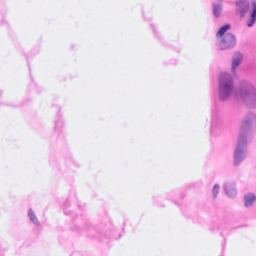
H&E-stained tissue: Breast